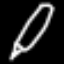
Label: pencil